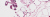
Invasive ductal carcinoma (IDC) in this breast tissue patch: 0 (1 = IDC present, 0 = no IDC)